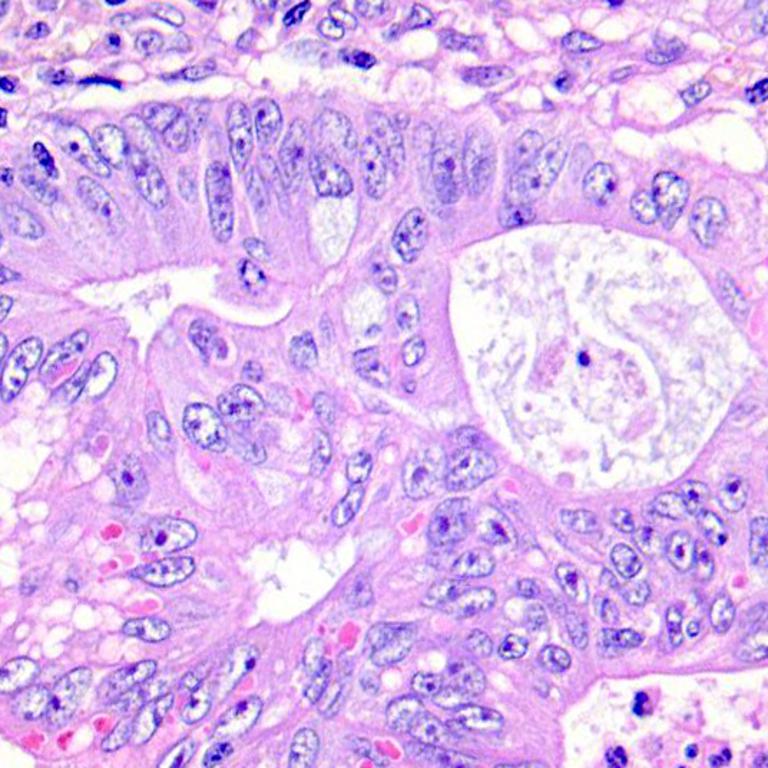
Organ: colon
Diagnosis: adenocarcinomas